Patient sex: F
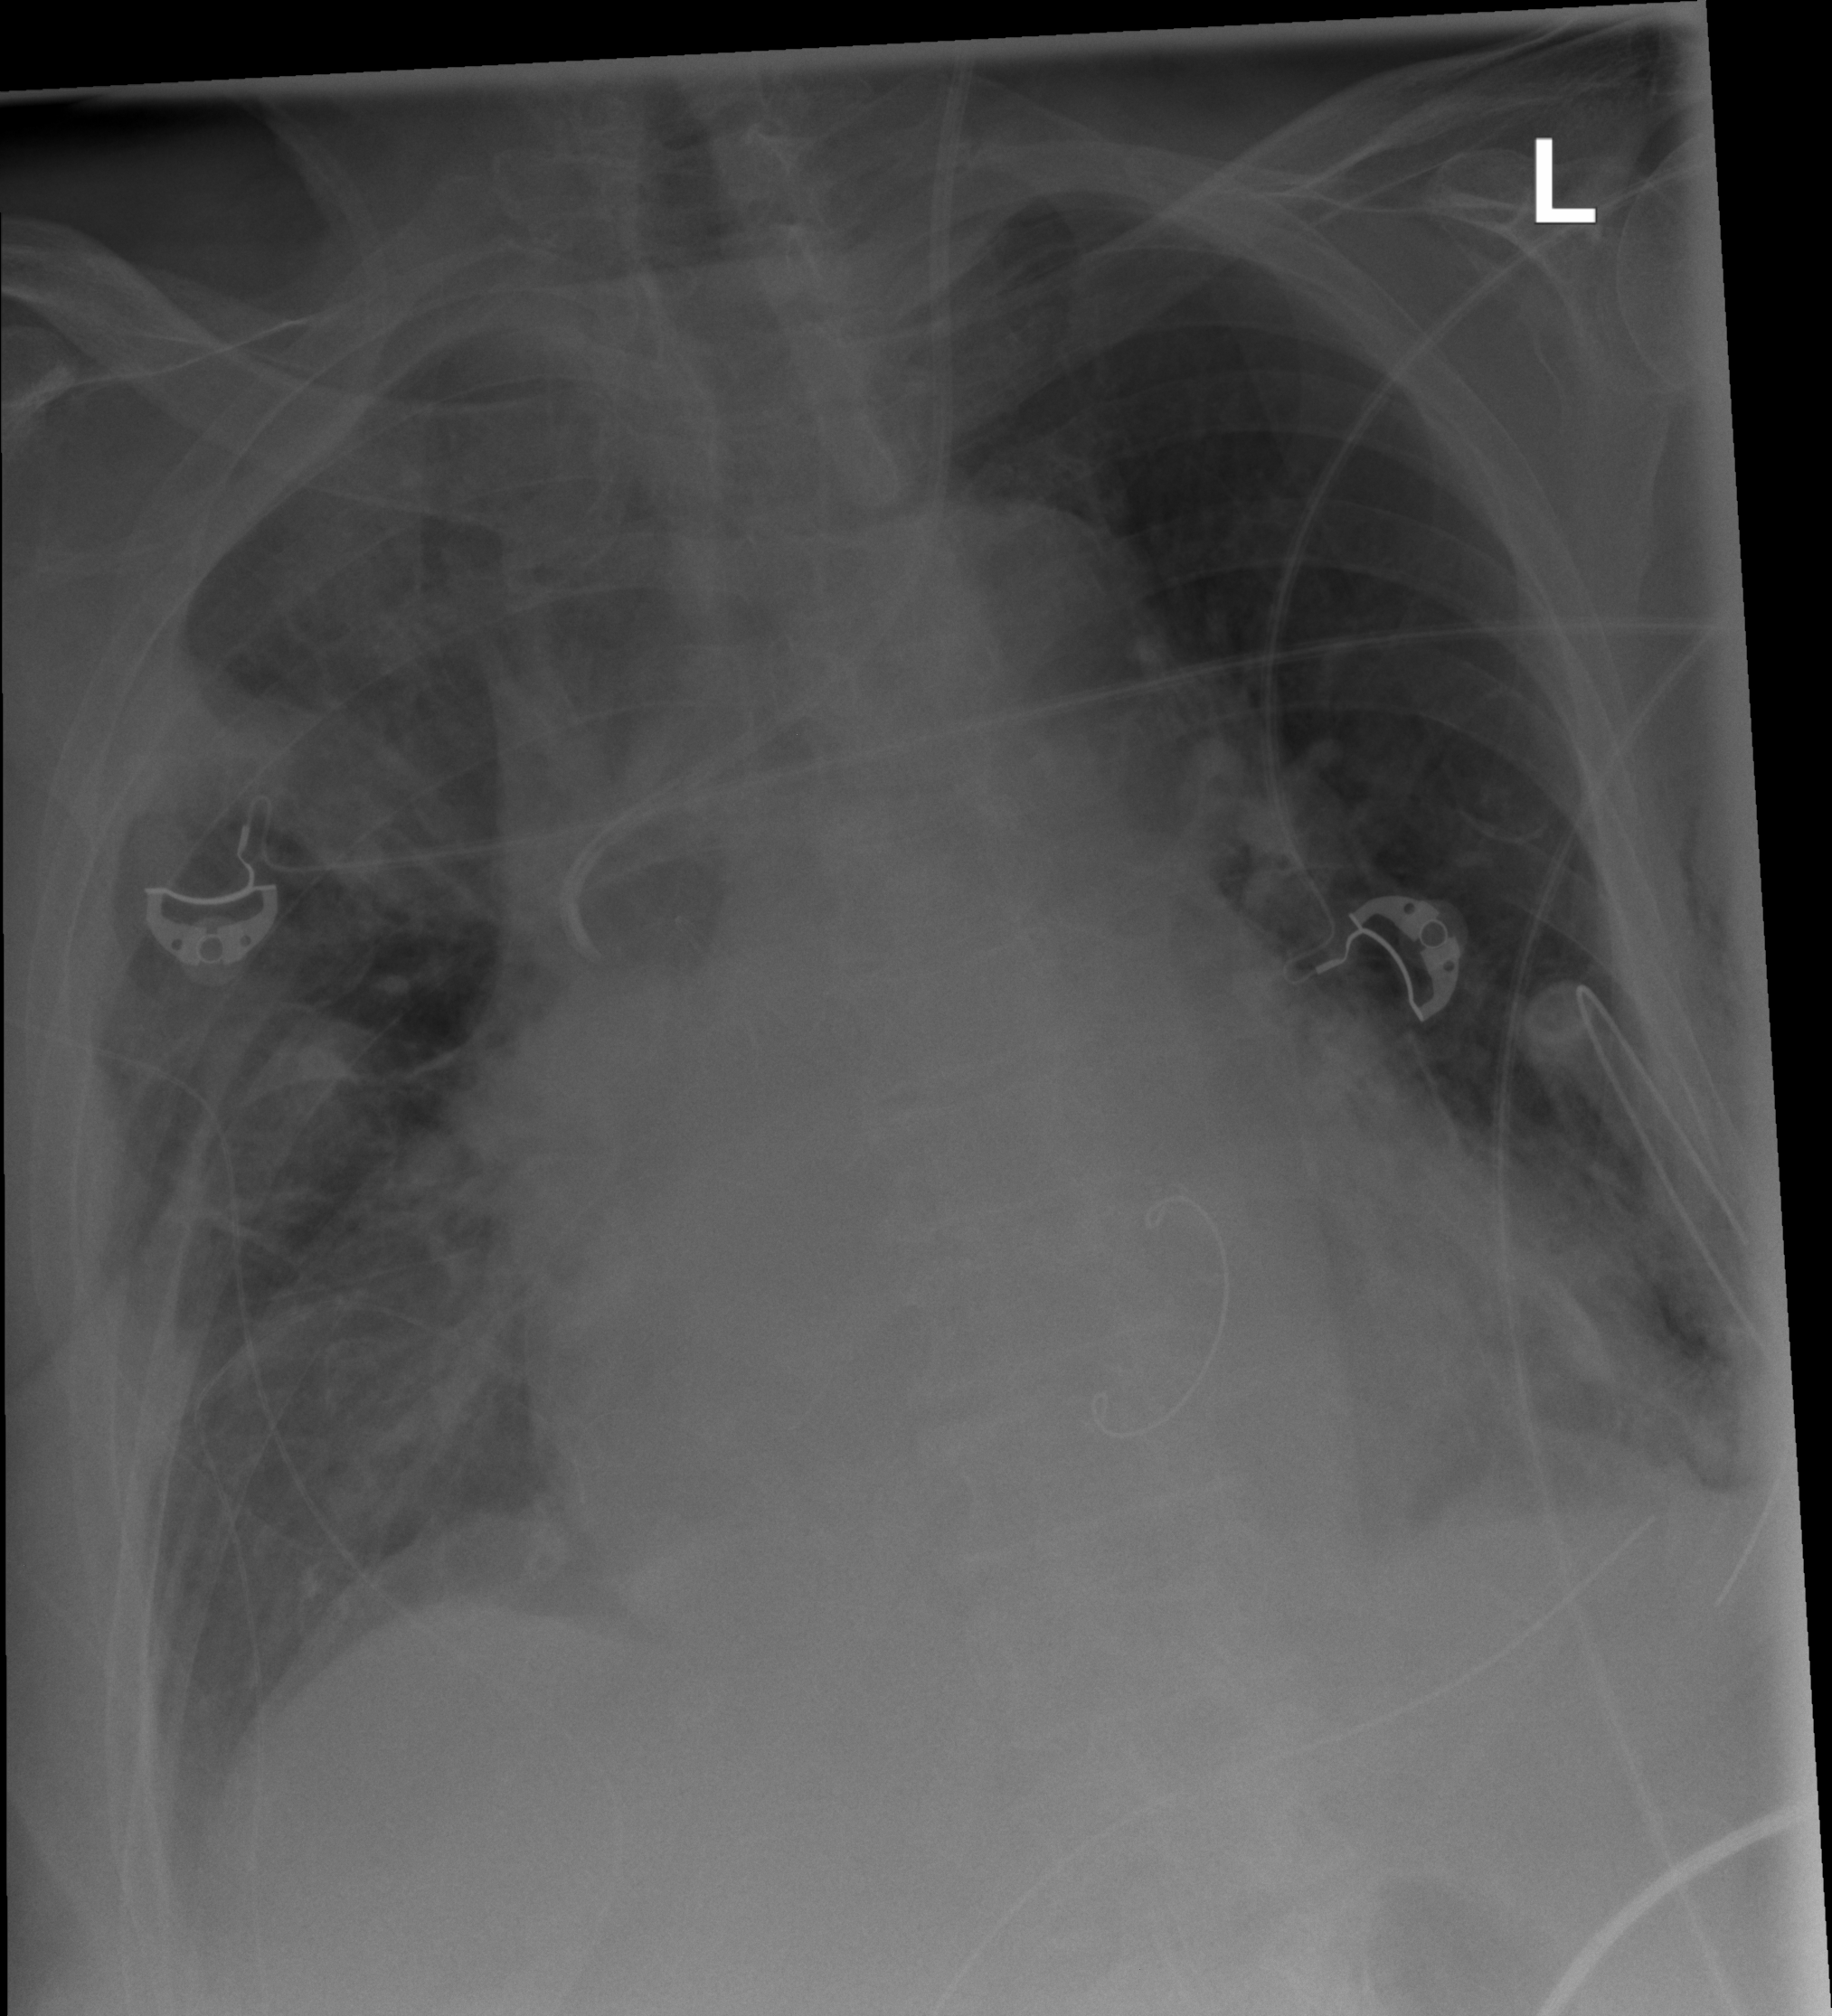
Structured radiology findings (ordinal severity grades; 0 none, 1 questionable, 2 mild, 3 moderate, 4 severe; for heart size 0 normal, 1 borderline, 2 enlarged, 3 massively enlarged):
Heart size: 2
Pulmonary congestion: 0
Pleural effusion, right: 2
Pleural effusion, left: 2
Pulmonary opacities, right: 2
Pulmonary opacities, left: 0
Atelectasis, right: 3
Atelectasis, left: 2